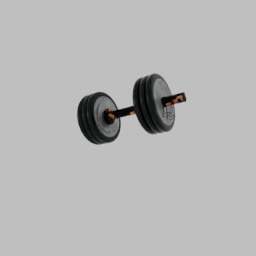
Label: tools